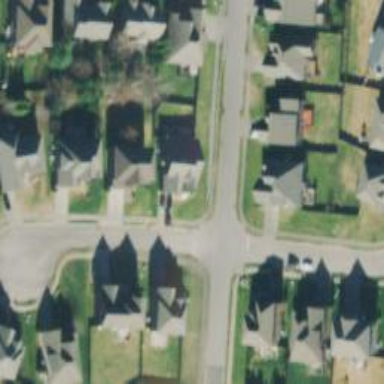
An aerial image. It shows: Residential road with asphalt surface. There is detached sidewalk.